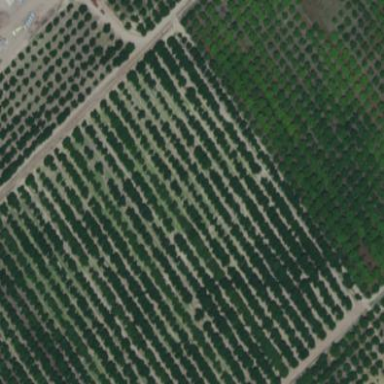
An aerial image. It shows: Orchard.